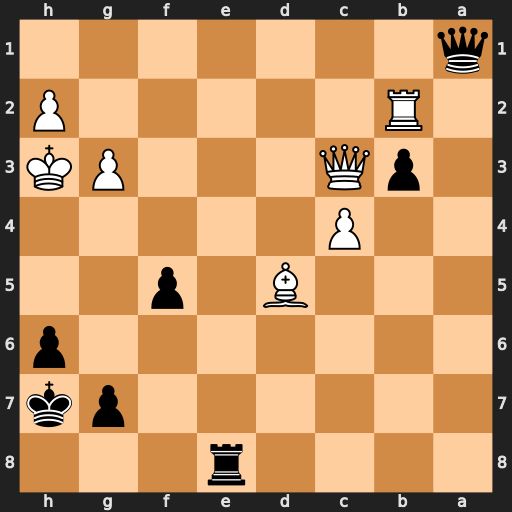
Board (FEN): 4r3/6pk/7p/3B1p2/2P5/1pQ3PK/1R5P/q7
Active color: b
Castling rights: -
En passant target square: -
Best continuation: Re2 Qf3 Qxb2 Qxf5+ g6 Qf7+ Qg7